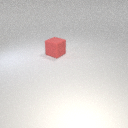
large red rubber cube